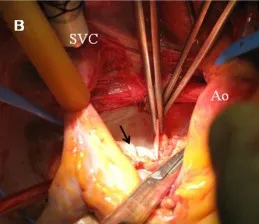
B. Bovine pericardial patch (black arrow) was used for left atrial reconstruction. The suture was started from the left atrial roof.
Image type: medical_photograph (other_medical_photograph)